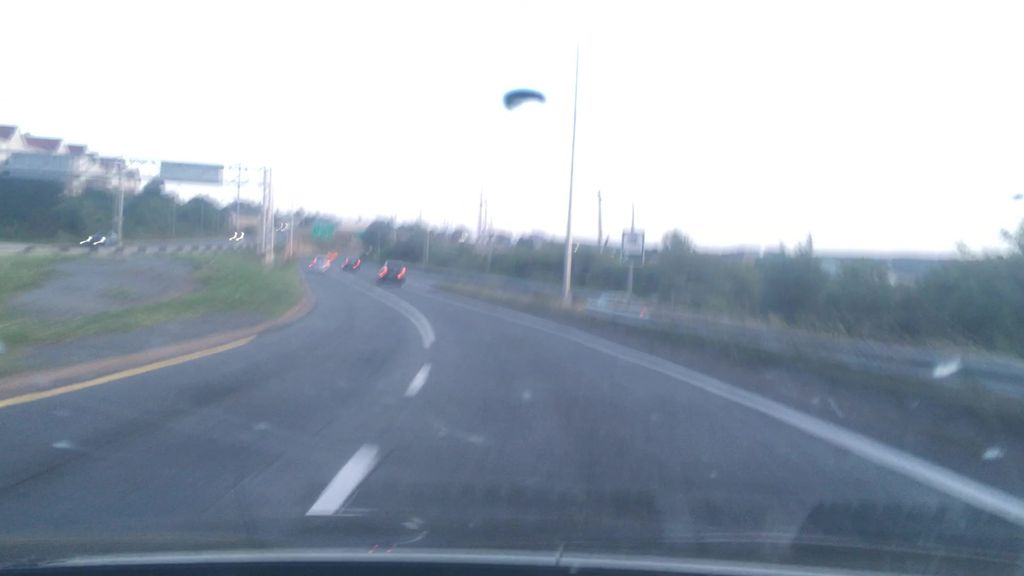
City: halifax